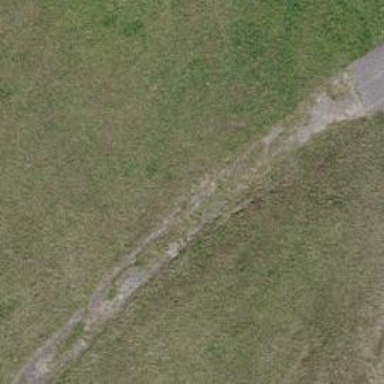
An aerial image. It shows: Well-maintained track road of grade 1.